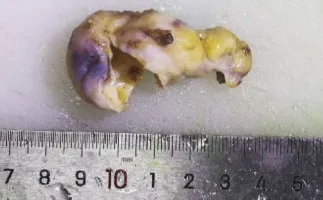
Plain scan CT examination before LC and pathology after LC. : Results of HE staining of the gallbladder.
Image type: pathology (fish)